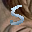
Label: 5